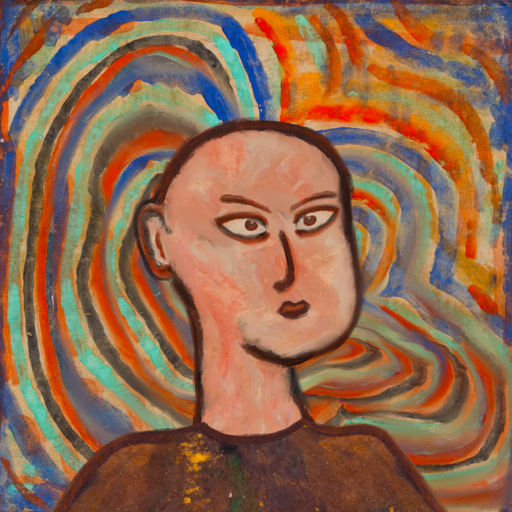
Background: Sisters, Head And Neck Side: Roy_Bahadur, Face Side: Roy_Bahadur, Bust: Comrade, Hair Side: Blank, Head Accessory: Blank, Second Necklace: Blank, Necklace: Blank, Baby: Blank